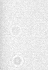
Label: camera_spot